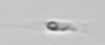
Label: flagellate_morphotype3